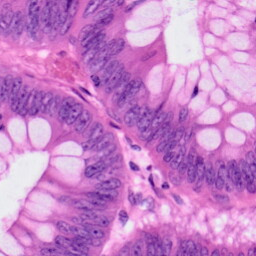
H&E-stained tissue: Colon